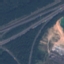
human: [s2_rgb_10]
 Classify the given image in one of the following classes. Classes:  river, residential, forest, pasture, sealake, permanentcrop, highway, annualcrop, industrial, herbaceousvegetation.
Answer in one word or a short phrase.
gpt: Highway